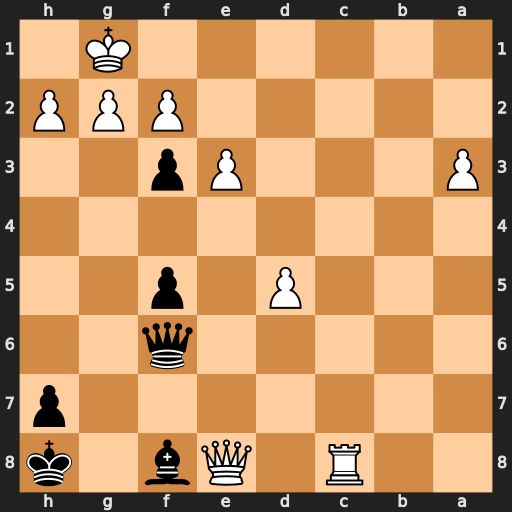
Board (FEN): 2R1Qb1k/7p/5q2/3P1p2/8/P3Pp2/5PPP/6K1
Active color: b
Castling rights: -
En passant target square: -
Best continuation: Qa1+ Rc1 Qxc1#